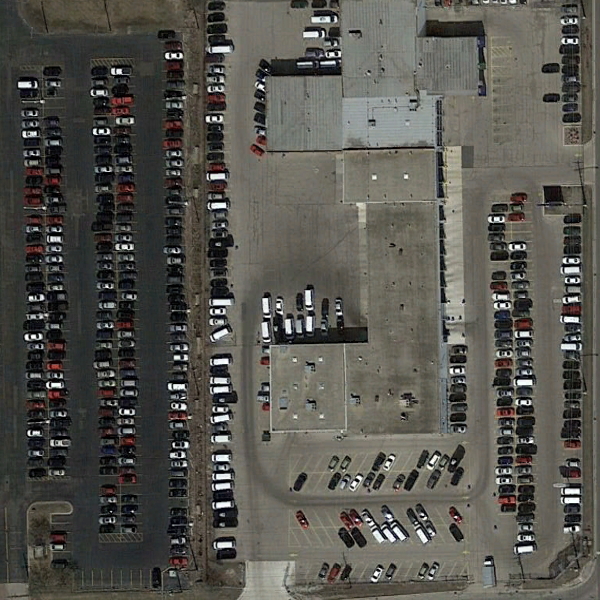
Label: Parking